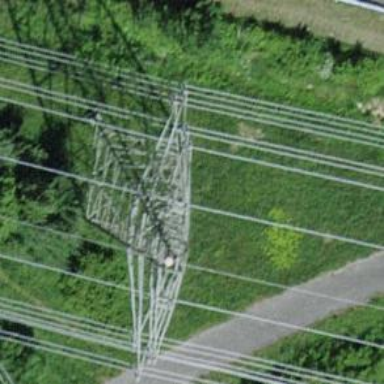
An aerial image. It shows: Towering power structure.